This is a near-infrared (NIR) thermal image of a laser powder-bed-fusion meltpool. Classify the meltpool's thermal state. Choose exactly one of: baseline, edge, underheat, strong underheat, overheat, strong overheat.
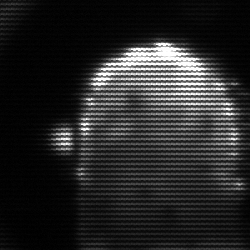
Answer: baseline